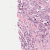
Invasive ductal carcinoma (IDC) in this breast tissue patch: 1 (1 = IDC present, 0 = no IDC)